Question: I have a couple of cumulative empirical density functions which I would like to plot on top of each other in order to illustrate differences in the two curves. As was pointed out <URL>' And as I read the fine manual page, I determined that I can plot multiple ECDFs on top of each other using something like the following:
'''
require( Hmisc )
set.seed(3)
g <- c(rep(1, 20), rep(2, 20))
Ecdf(c( rnorm(20), rnorm(20)), group=g)
'''
However my curves sometimes overlap a bit and can be hard to tell which is which, just like the example above which produces this graph:

I would really like to make the color of these two CDFs different. I can't figure out how to do that, however. Any tips?
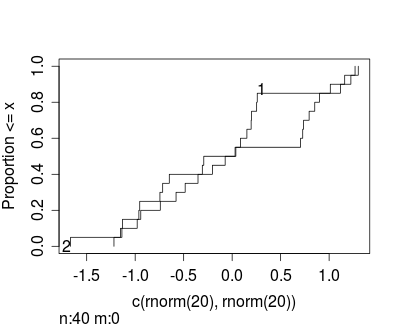
Answer: If memory serves, I have done this in the past. As I recall, you needed to trick it as 'Ecdf()' is so darn paramterised. I think in 'help(ecdf)' it hints that it is just a plot of stepfunctions, so you could estimate two or more ecdfs, plot one and then annotate via 'lines()'.
Turns out it is as easy as
'''
R> Ecdf(c(rnorm(20), rnorm(20)), group=g, col=c('blue', 'orange'))
'''
as the help page clearly states the 'col=' argument. But I have also found some scriptlets where I used 'plot.stepfun()' explicitly.